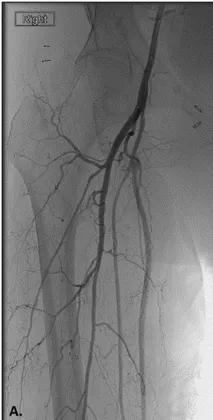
Intra-operative angiography following persistent sciatic artery (PSA) aneurysm embolization and femoropopliteal bypass. A, C) Completion angiography of the proximal superficial femoral to below knee popliteal artery saphenous vein bypass.
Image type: radiology (x_ray)